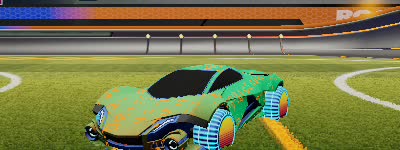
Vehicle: werewolf